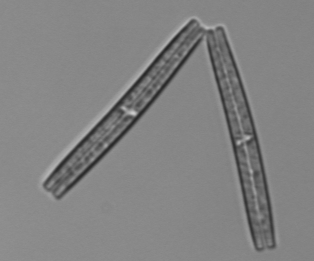
Label: Thalassionema